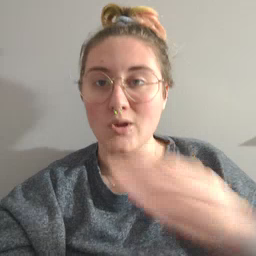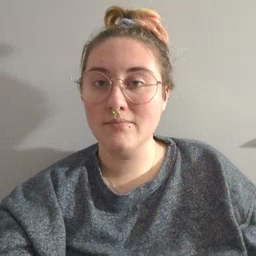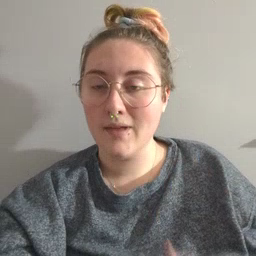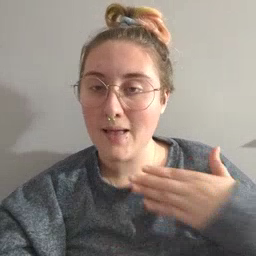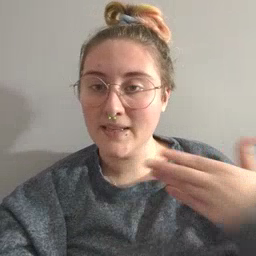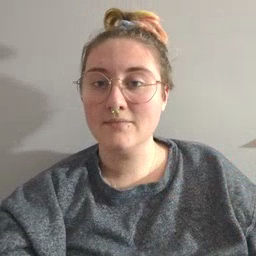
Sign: happy